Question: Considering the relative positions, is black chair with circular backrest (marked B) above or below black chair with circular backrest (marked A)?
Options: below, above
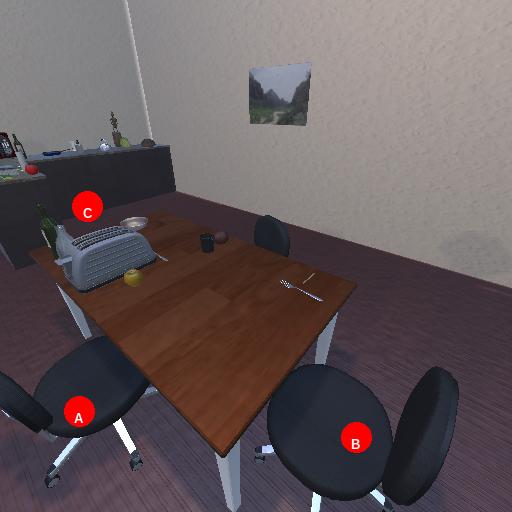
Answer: below